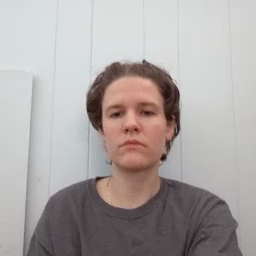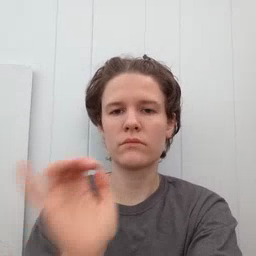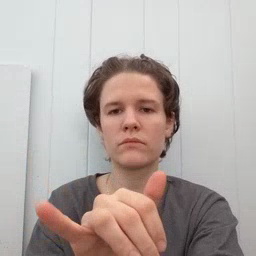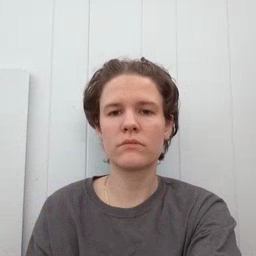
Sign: that